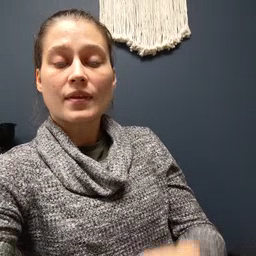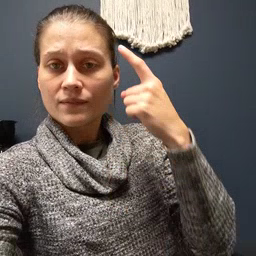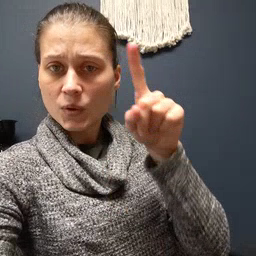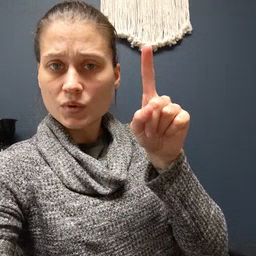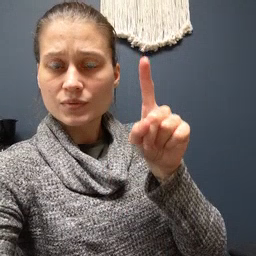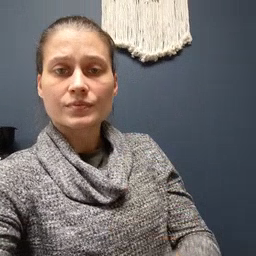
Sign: for